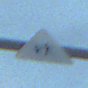
Verkehrszeichen: KinderRechts
Umgebung: Outdoor, Beach
Tageszeit: SunriseSunset
Wetter: PartlyCloudy
Licht: Natural
Jahreszeit: NotSpecified
Kontrast: MediumContrast